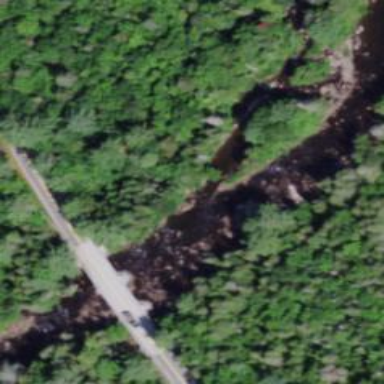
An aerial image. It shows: Abandoned road with abandoned bridge.